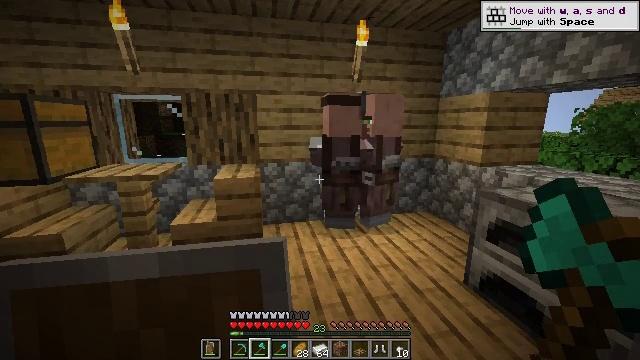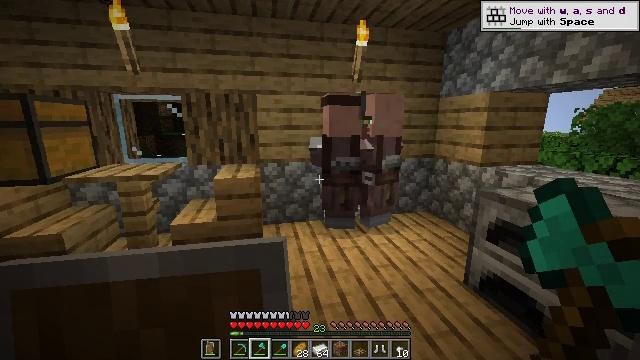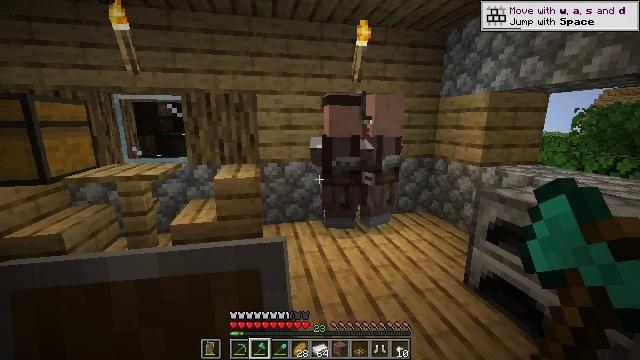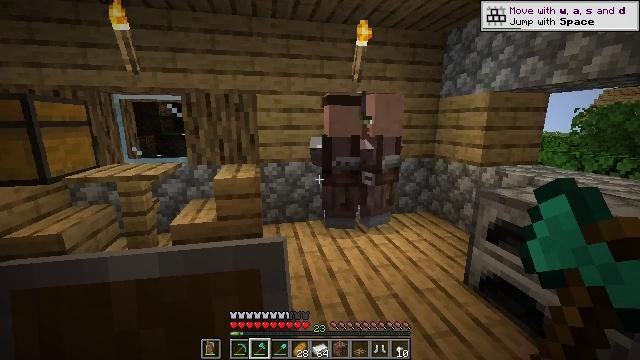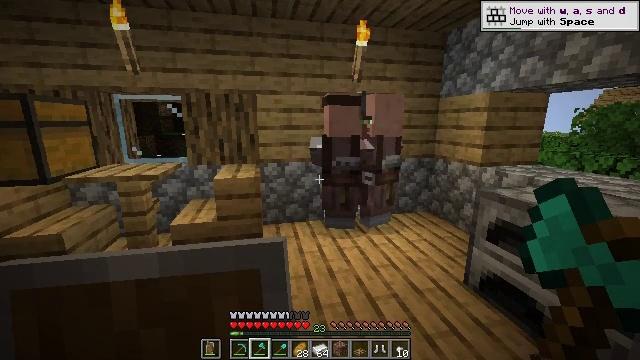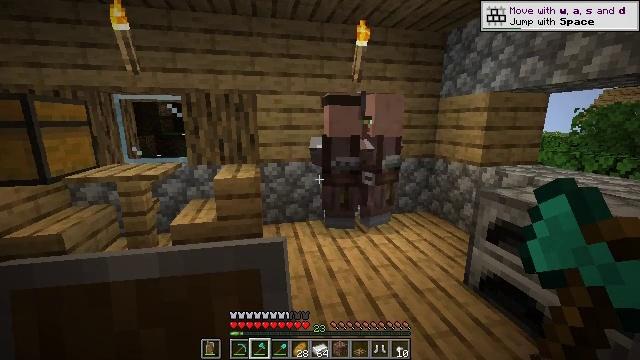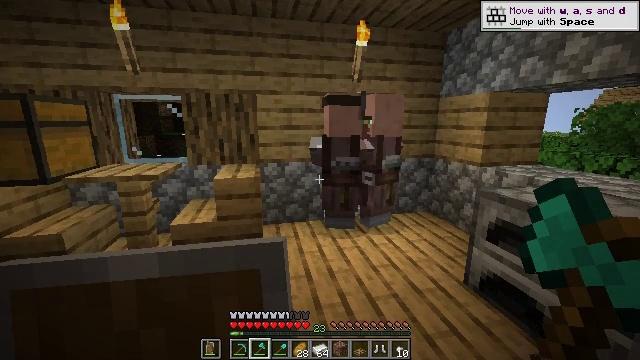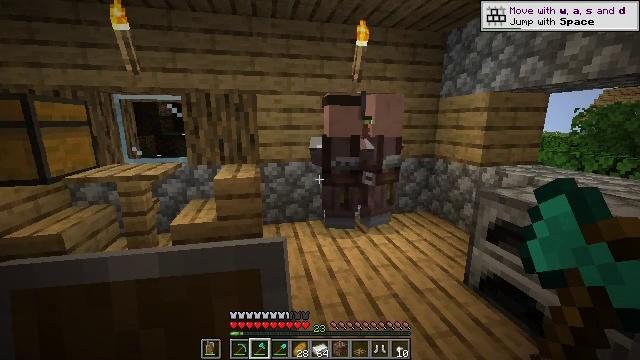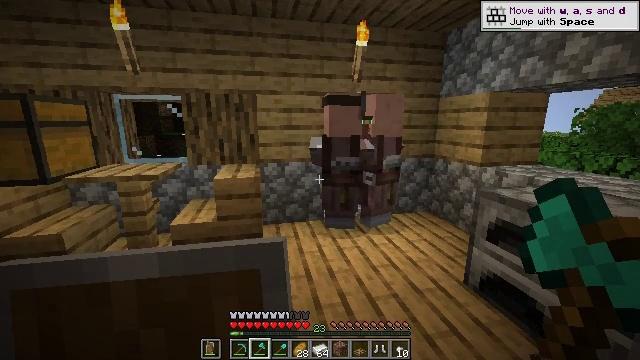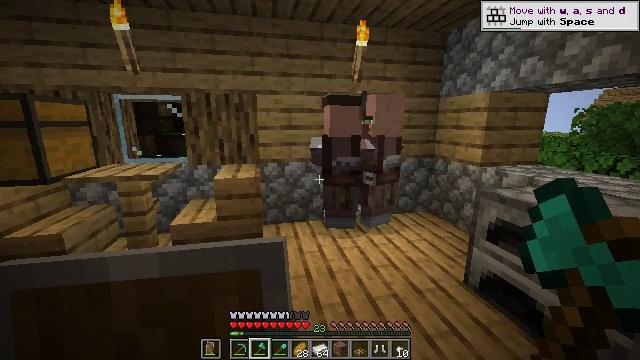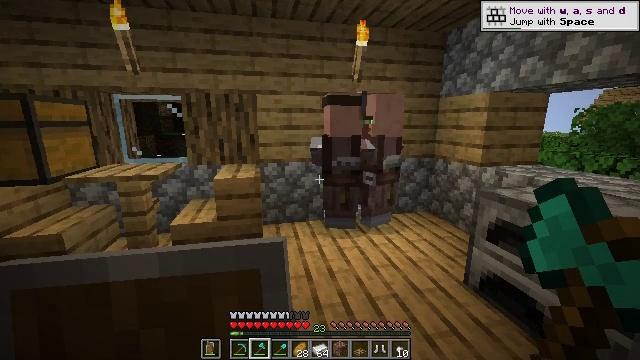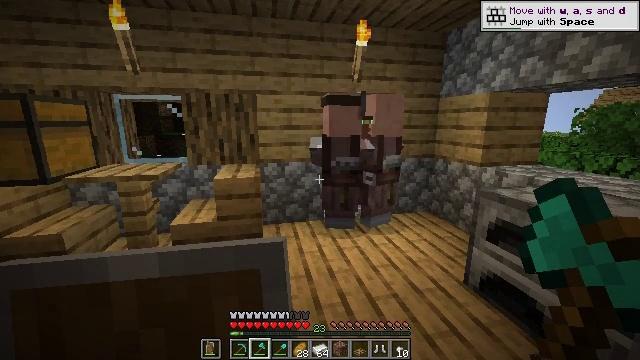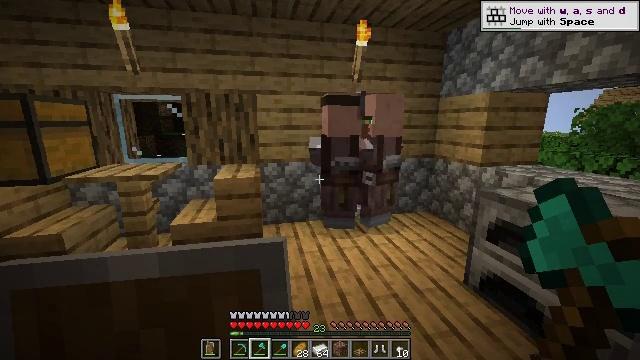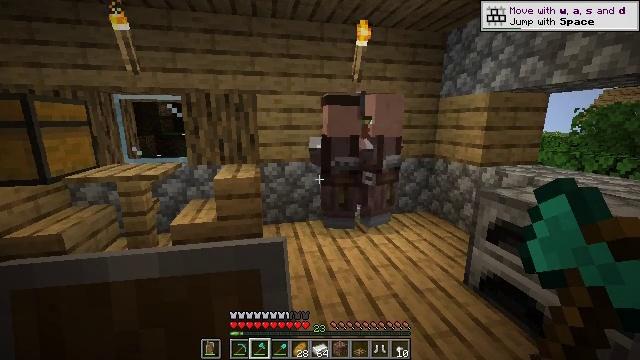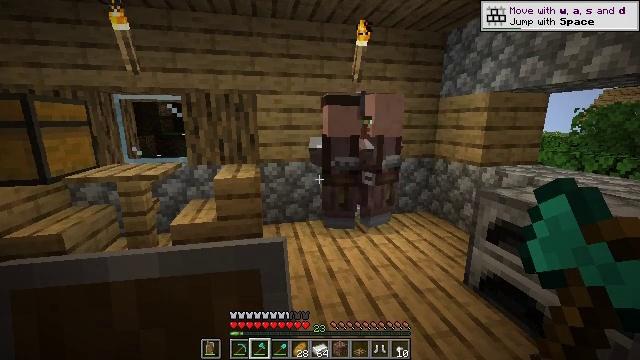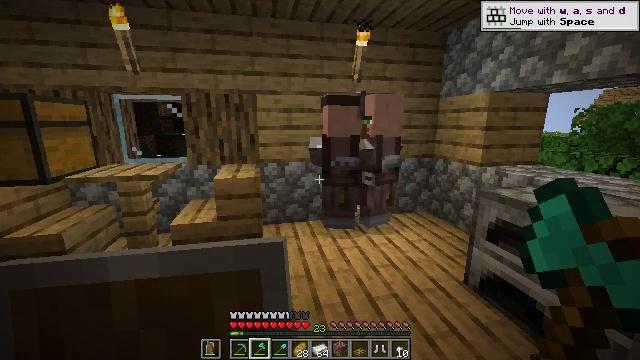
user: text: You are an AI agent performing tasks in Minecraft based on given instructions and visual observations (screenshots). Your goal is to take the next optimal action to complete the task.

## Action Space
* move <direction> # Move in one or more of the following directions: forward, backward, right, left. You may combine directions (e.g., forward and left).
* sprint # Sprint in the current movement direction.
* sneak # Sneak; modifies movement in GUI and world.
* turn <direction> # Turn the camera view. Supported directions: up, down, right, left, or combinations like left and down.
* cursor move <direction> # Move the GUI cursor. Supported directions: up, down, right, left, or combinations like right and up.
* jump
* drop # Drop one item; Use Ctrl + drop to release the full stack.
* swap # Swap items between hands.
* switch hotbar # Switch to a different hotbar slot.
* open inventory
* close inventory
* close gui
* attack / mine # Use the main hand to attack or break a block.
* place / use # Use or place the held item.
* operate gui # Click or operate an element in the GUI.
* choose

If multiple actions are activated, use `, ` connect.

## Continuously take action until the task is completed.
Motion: motion action
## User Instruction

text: craft item air
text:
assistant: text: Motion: no_op
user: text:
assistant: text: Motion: no_op
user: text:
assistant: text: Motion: no_op
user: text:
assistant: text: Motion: no_op
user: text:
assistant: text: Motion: no_op
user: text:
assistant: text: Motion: no_op
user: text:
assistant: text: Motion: no_op
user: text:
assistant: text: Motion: no_op
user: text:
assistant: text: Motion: no_op
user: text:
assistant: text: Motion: no_op
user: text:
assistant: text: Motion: no_op
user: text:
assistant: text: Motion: no_op
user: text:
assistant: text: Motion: no_op
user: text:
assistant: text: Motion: no_op
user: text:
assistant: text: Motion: no_op
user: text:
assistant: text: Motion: no_op
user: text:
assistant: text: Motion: no_op
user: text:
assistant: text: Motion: no_op
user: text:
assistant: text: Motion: no_op
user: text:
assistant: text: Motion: no_op
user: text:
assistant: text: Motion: no_op
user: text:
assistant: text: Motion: no_op
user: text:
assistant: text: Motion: no_op
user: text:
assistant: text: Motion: no_op
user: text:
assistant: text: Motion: no_op
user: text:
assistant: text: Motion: no_op
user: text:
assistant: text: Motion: no_op
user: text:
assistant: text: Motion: no_op
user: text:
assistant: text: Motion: no_op
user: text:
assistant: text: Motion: no_op